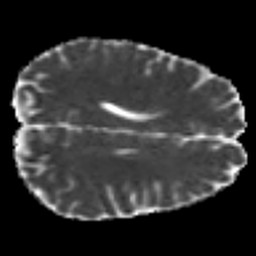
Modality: MD
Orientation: axial
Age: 25
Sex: male
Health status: ill
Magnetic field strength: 3 T
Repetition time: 9 s
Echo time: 0.093 s